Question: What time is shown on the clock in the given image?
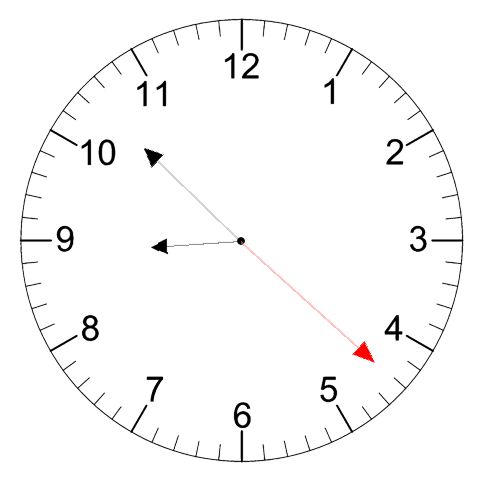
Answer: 08:52:22